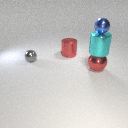
large red metal cylinder to the right of small gray metal sphere